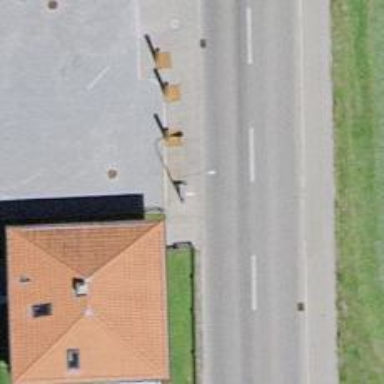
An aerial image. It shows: Bus stop with platform for public transport.